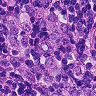
Metastatic tissue present: yes